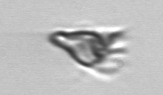
Label: Paratontonia_gracillima